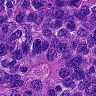
Metastatic tissue present: yes